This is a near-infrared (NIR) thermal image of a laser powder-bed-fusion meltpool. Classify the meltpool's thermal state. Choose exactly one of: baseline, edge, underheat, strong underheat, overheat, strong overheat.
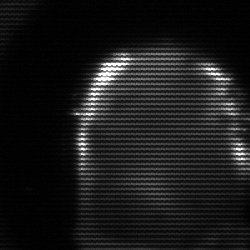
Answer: baseline